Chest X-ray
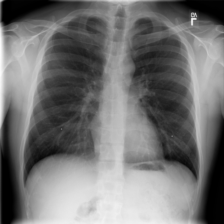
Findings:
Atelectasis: negative
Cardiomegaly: negative
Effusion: negative
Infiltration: negative
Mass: negative
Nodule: negative
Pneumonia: negative
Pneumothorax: negative
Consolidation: negative
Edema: negative
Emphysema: negative
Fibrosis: negative
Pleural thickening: negative
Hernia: negative